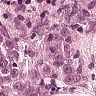
Metastatic tissue present: yes